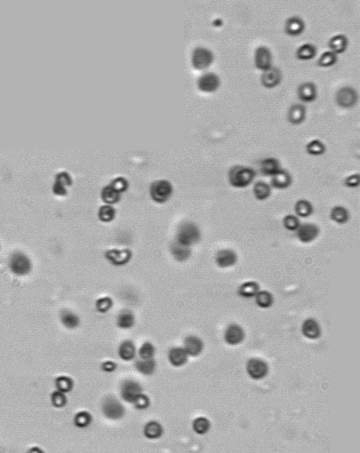
Label: Phaeocystis